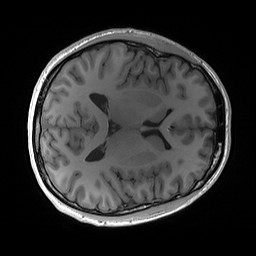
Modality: T1w
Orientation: axial